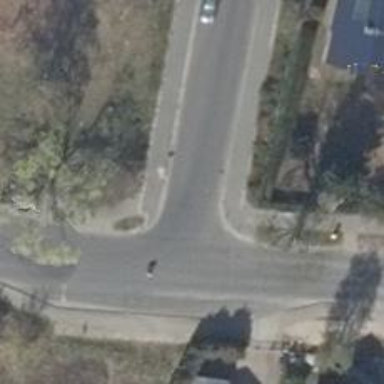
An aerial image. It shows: Road with "give way" sign.